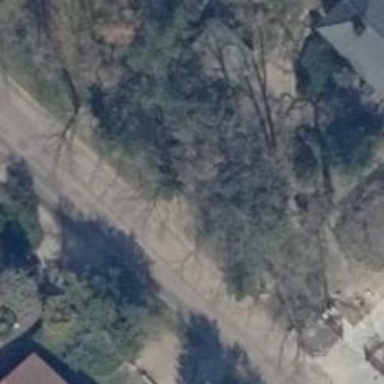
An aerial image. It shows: Driveway.